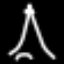
Label: The Eiffel Tower